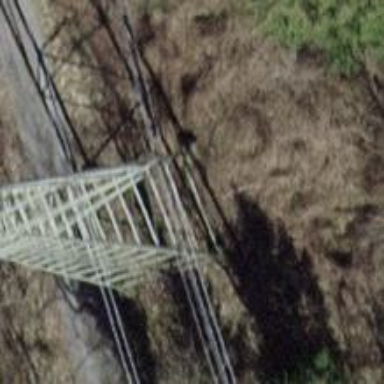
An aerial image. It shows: Power tower.